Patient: sex M, age 57
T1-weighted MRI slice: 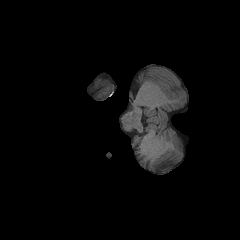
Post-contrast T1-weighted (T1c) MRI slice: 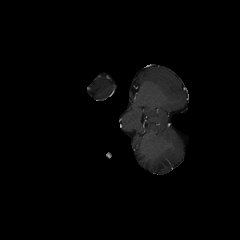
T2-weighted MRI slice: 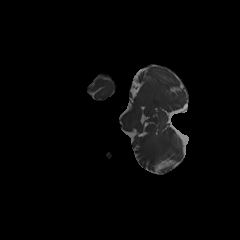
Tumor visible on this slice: no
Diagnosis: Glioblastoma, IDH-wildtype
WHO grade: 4